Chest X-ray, PA view. Patient: 66 years old, sex M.
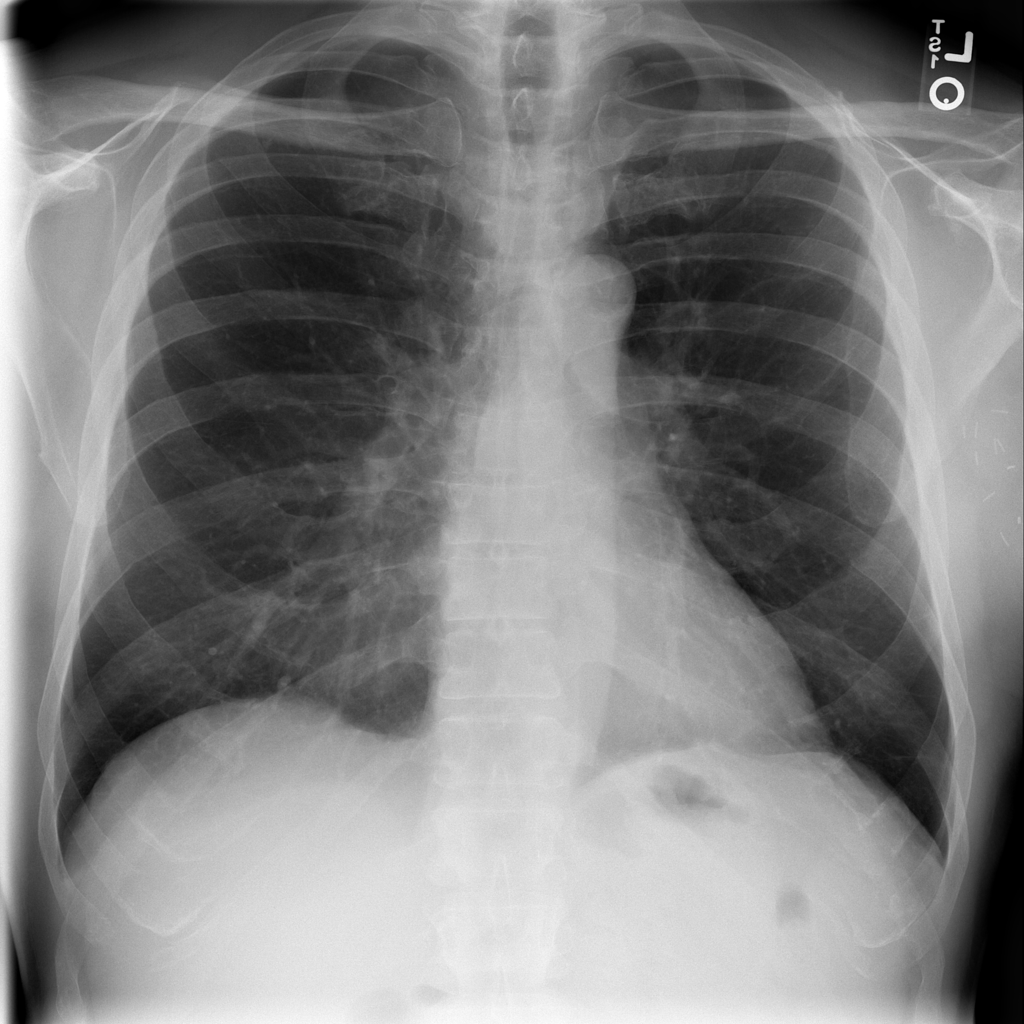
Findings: No Finding